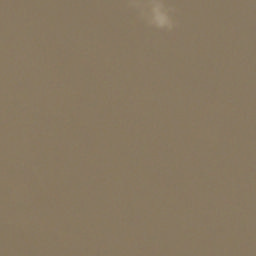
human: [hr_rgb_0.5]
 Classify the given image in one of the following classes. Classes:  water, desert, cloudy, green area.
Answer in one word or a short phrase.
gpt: cloudy